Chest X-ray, PA view. Patient: 40 years old, sex F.
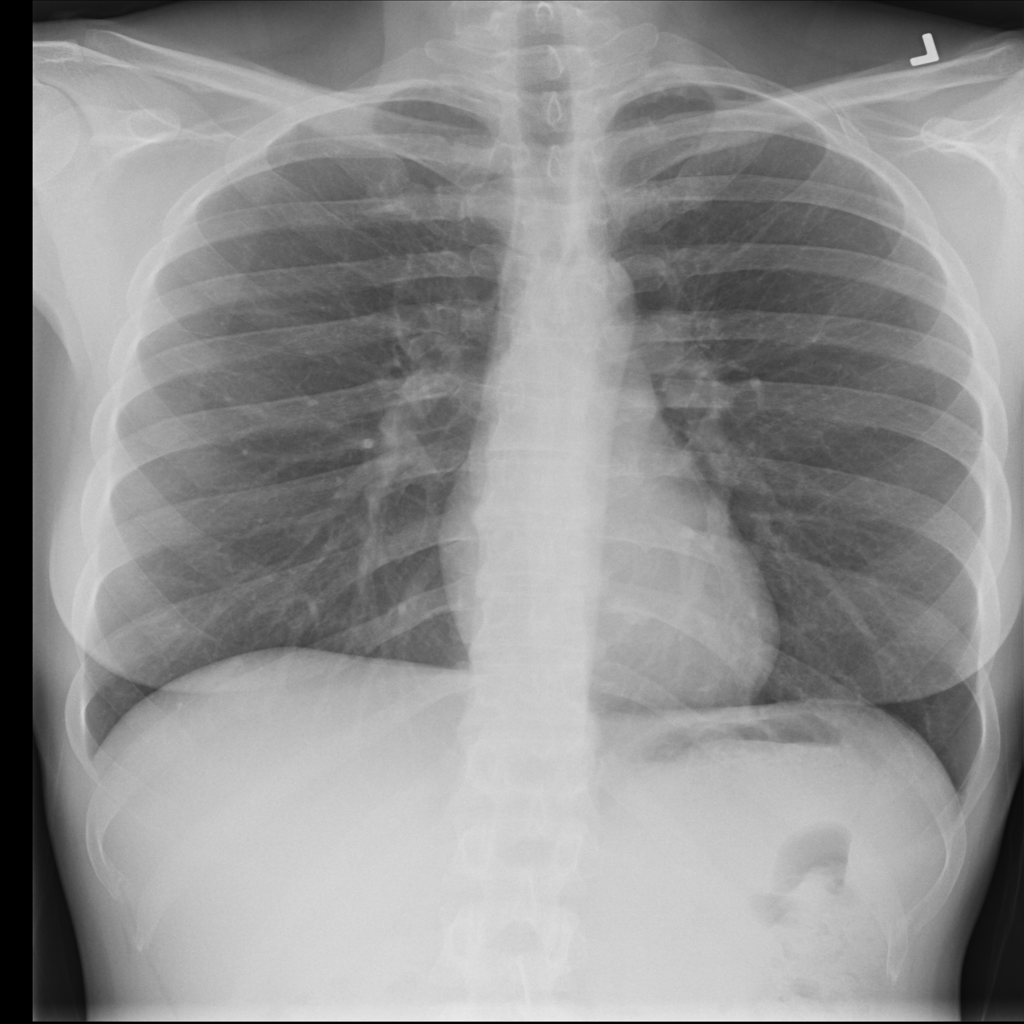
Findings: No Finding